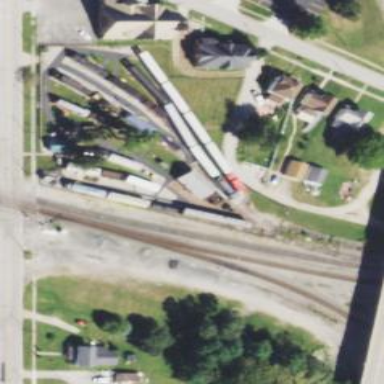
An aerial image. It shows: Preserved railway.